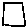
Label: square